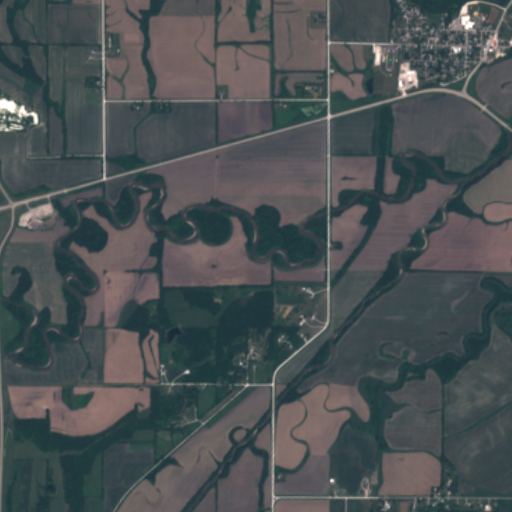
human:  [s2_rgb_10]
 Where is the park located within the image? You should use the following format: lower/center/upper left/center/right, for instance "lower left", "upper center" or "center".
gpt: The park is located in the upper right of the image.
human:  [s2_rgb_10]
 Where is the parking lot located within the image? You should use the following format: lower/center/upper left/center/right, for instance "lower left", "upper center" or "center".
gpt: The parking lot is located in the upper right of the image.
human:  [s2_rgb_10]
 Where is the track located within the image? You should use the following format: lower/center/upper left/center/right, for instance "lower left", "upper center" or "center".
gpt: The track is located in the upper right of the image.
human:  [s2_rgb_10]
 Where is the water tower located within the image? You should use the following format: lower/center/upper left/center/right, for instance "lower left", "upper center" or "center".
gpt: The water tower is located in the upper right of the image.
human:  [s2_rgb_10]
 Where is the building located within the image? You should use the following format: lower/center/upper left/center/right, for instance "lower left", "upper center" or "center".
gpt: The building is located in the upper right of the image.
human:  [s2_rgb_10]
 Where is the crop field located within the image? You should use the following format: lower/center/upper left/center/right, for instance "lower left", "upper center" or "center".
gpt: There is no crop field in the image.